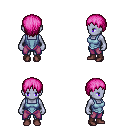
a pixel art fantasy rpg character, female body template, dark elf, purple skin, blue vest, magenta pants, pink plain hairstyle, maroon shoes, four views (front, back, left, right), 2x2 character sprite sheet, small pixel art, hard edges, no anti-aliasing